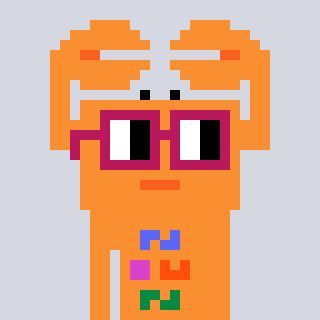
a pixel art character with square dark red glasses, a crab-shaped head and a orange-colored body on a cool background